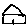
Label: house